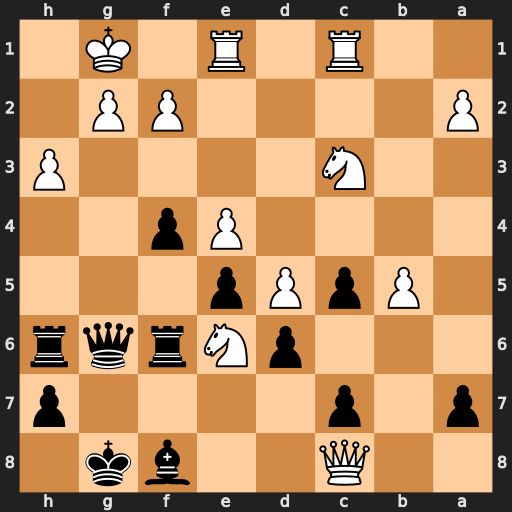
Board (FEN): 2Q2bk1/p1p4p/3pNrqr/1PpPp3/4Pp2/2N4P/P4PP1/2R1R1K1
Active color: b
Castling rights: -
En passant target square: -
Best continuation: f3 Ng5 Qxg5